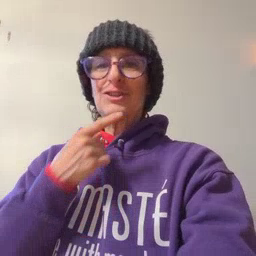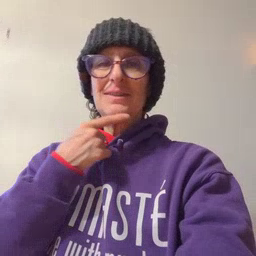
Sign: chin